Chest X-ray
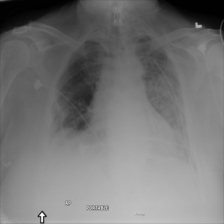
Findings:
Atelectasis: negative
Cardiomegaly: negative
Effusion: negative
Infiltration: negative
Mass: negative
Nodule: negative
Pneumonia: negative
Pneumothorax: negative
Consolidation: negative
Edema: negative
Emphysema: negative
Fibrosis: negative
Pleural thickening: negative
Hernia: negative